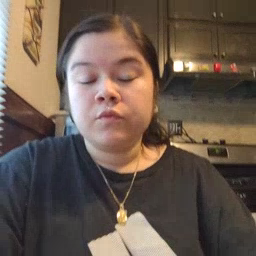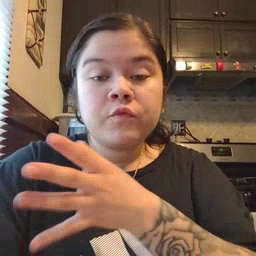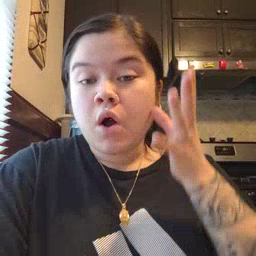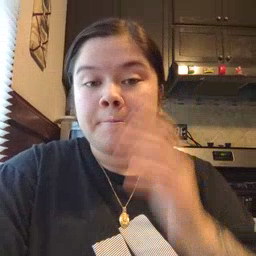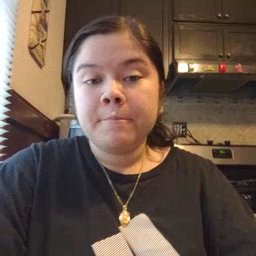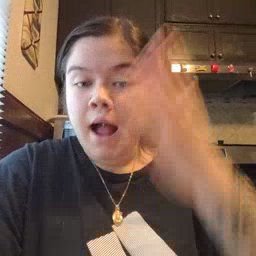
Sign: farm